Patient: sex F, age 33
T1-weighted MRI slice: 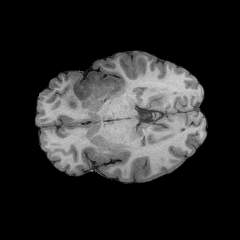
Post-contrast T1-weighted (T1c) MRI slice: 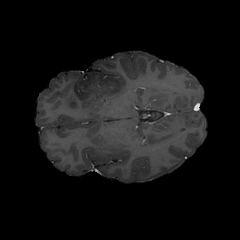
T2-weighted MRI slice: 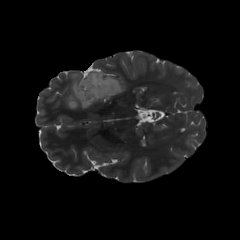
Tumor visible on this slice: yes
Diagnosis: Astrocytoma, IDH-mutant
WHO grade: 2